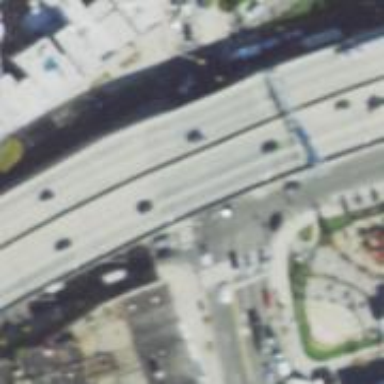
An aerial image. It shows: Asphalt bridge on motorway.